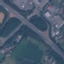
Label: Highway